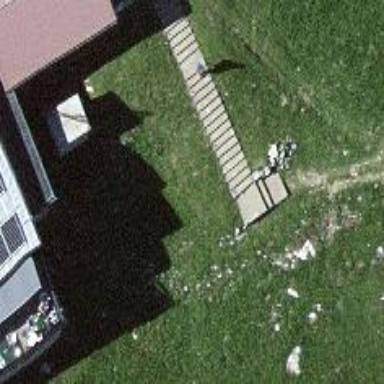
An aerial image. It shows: Concrete steps.